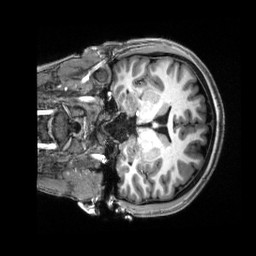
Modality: T1w
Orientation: coronal
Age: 26
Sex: female
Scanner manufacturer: siemens
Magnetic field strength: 3 T
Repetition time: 2.5 s
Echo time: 0.00222 s